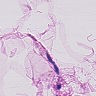
Metastatic tissue present: no